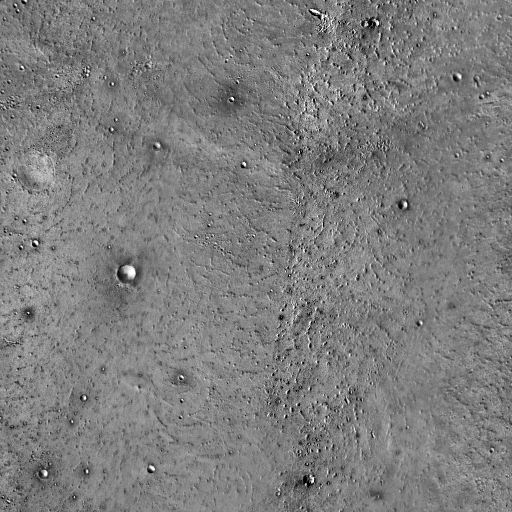
Crater classes present: Background, Other, Buried, Secondary